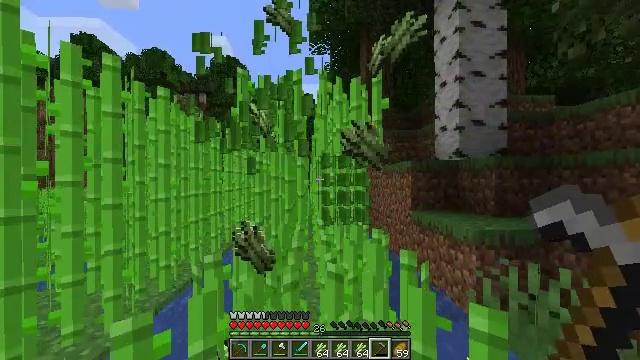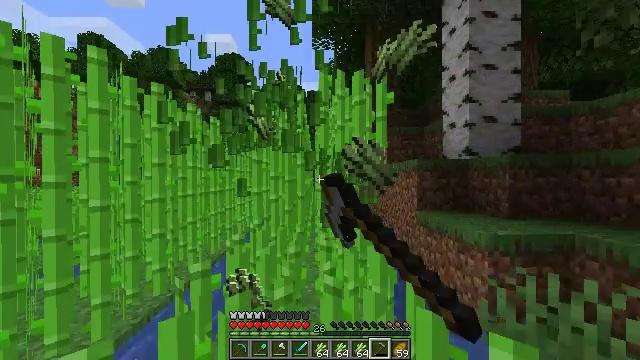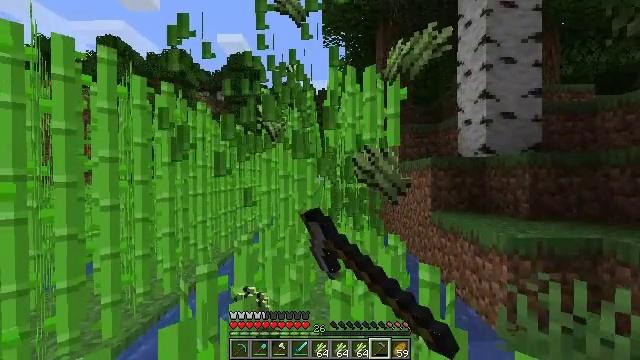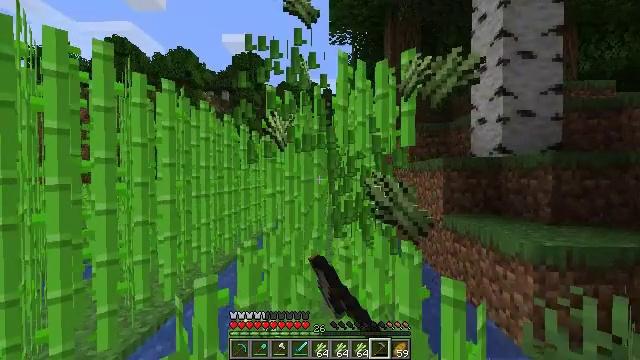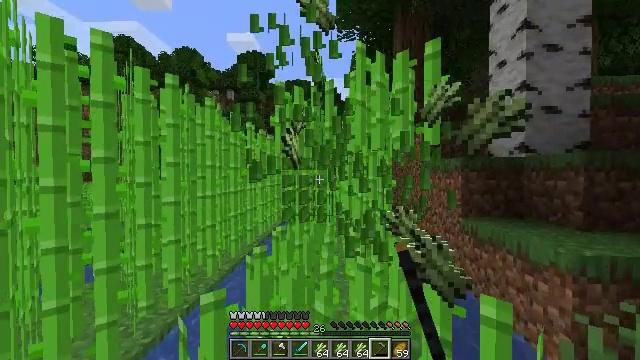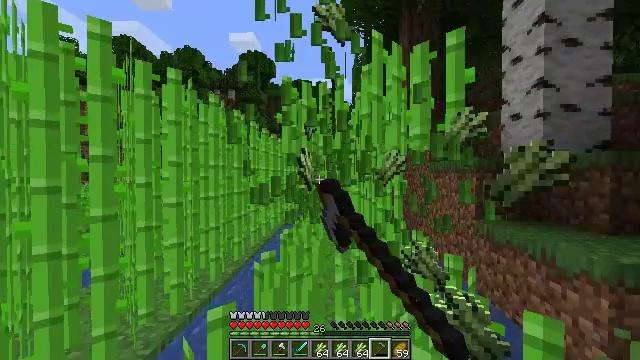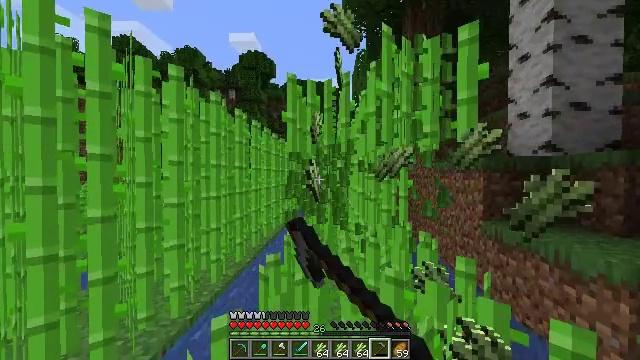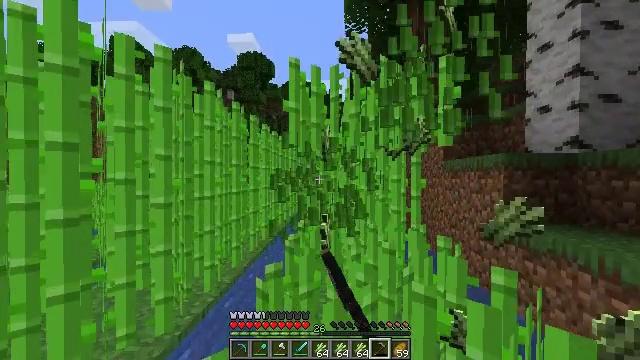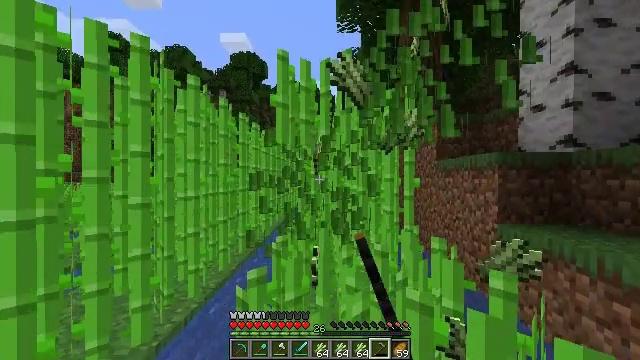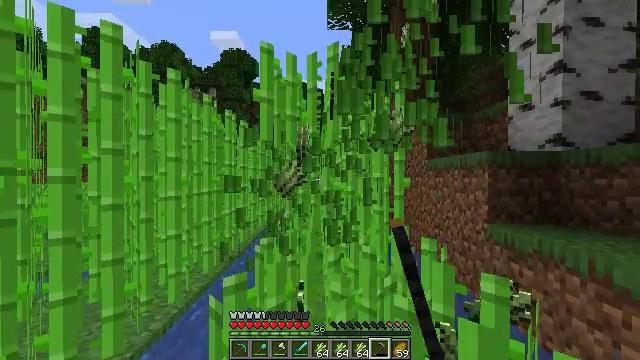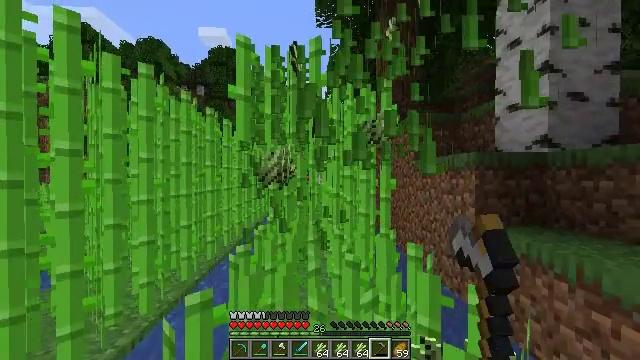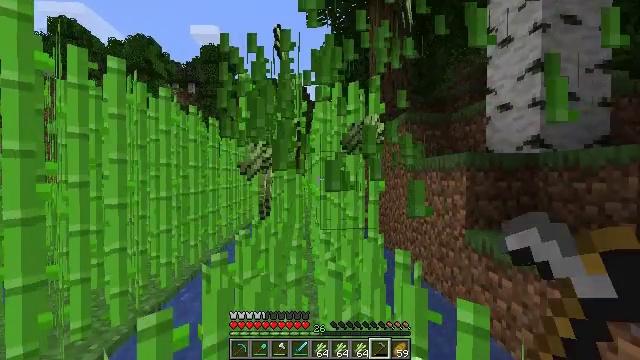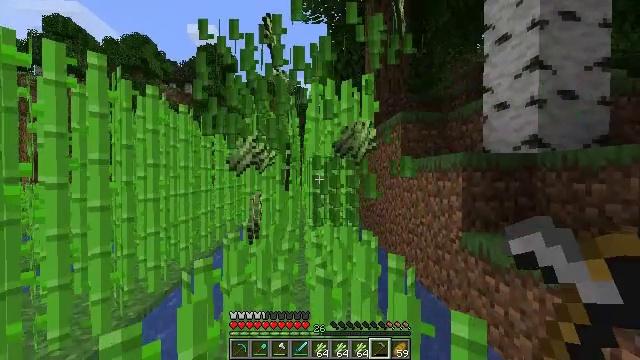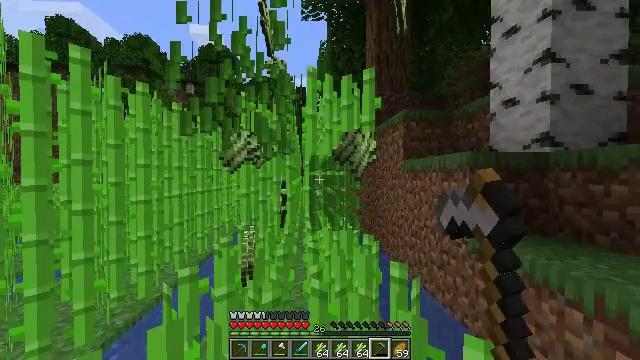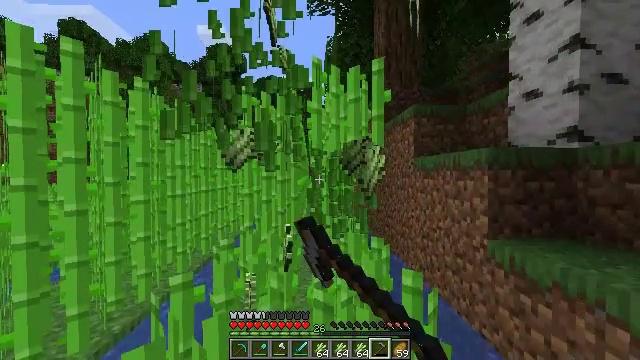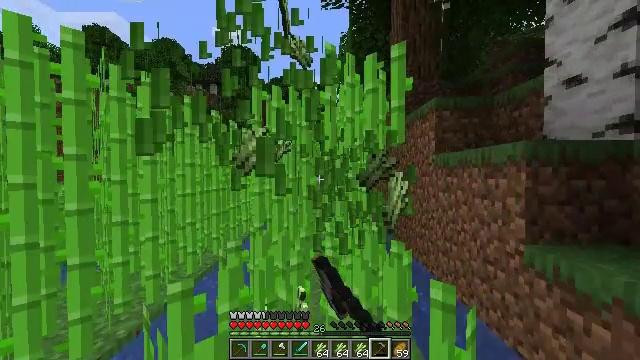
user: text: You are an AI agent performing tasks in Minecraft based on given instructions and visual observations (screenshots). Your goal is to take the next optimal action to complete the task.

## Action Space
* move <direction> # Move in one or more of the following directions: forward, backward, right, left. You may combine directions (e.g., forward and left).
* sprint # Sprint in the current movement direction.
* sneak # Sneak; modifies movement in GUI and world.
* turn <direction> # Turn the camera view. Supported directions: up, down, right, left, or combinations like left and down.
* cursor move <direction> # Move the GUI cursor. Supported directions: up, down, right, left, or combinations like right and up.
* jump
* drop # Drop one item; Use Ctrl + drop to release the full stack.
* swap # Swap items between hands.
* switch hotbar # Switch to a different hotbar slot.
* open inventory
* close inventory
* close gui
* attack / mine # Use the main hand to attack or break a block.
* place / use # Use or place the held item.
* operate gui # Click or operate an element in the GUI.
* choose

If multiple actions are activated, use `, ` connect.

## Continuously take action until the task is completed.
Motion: motion action
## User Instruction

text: Mine the sugar cane near rivers.
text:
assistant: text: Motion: move forward, sprint, turn left, attack / mine
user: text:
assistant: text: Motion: move forward and move left, sprint, turn left, attack / mine
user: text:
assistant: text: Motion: move forward and move left, sprint, turn left, attack / mine
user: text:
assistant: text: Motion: move forward and move left, sprint, attack / mine
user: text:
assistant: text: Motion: move forward and move left, sprint, attack / mine
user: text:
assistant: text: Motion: move forward, sprint, attack / mine
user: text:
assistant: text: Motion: move forward, sprint, attack / mine
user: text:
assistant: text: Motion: move forward and move right, sprint, turn right, attack / mine
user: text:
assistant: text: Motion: move forward and move right, sprint, turn right, attack / mine
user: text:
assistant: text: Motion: move forward and move right, sprint, turn right, attack / mine
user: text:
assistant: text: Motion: move forward and move right, sprint, turn right, attack / mine
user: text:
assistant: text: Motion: move forward, sprint, attack / mine
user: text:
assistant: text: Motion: move forward, sprint, attack / mine
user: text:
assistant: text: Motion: move forward, sprint, turn left, attack / mine
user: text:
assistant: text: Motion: move forward and move left, sprint, turn left, attack / mine
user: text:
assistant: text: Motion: move forward and move left, sprint, turn left, attack / mine
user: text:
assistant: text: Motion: move forward and move left, sprint, turn left, attack / mine
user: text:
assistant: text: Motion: move forward and move left, sprint, attack / mine
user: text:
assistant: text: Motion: move forward, sprint, attack / mine
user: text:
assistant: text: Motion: move forward, sprint, turn right, attack / mine
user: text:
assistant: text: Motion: move forward and move right, sprint, turn right, attack / mine
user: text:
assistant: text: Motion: move forward and move right, sprint, turn right, attack / mine
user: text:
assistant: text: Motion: move forward and move right, sprint, turn right, attack / mine
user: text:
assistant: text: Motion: move forward and move right, sprint, attack / mine
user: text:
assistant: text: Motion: move forward and move right, sprint, attack / mine
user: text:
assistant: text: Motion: move forward, sprint, turn left, attack / mine
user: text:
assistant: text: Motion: move forward and move left, sprint, turn left, attack / mine
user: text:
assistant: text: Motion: move forward and move left, sprint, turn left, attack / mine
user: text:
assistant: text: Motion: move forward and move left, sprint, attack / mine
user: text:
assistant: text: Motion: move forward and move left, sprint, attack / mine